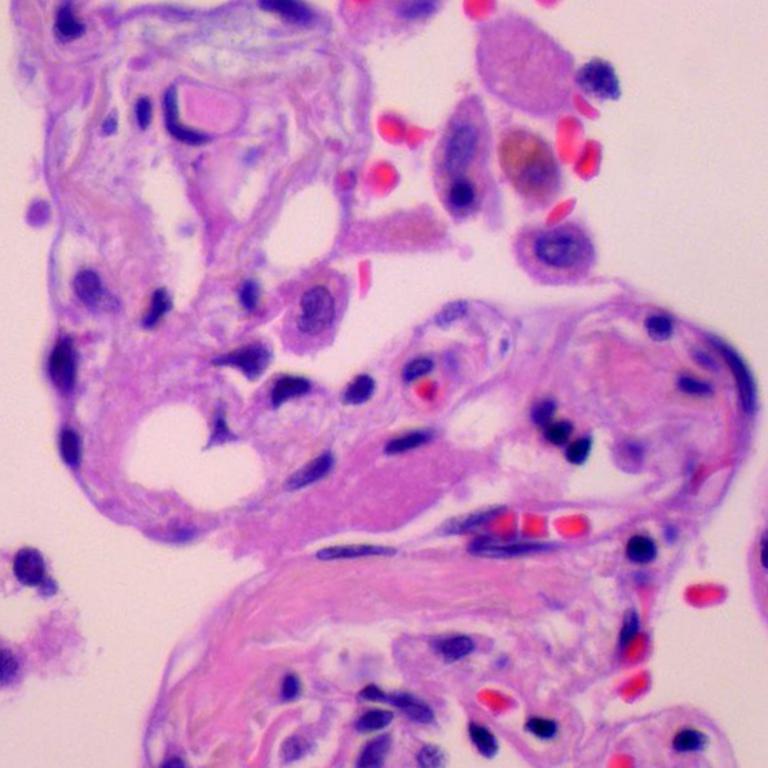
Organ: lung
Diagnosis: benign